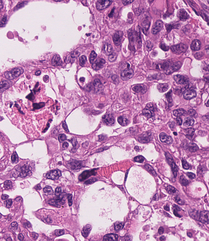
Tumor epithelial tissue: yes
Tumor-associated stroma tissue: no
Normal tissue: no